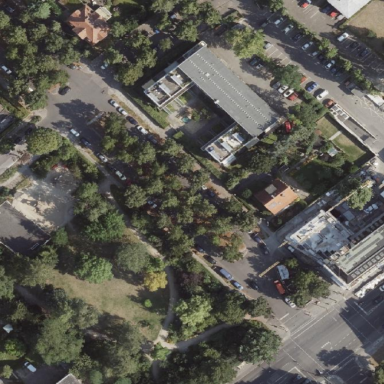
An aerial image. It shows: Park.